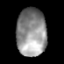
Tissue: prostate
Cell type: Epithelial cells
Senescence score: 0.2704
Nuclear area (px): 1404
Mean DAPI intensity: 144.419